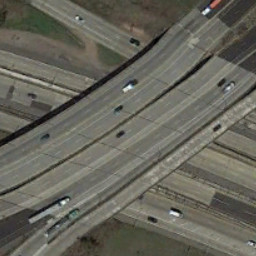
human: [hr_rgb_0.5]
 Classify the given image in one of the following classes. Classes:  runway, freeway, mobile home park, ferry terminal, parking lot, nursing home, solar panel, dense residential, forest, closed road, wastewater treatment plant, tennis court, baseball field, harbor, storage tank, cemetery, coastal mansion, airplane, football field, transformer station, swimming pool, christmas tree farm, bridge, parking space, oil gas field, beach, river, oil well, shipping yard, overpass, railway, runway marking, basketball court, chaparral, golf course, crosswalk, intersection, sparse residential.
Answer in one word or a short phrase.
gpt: overpass